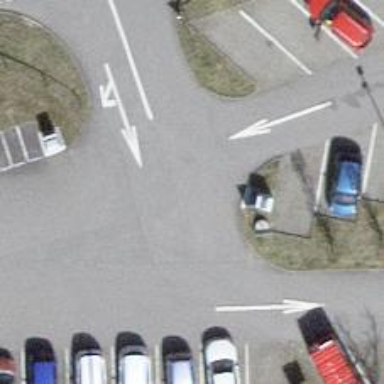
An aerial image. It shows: Asphalt parking aisle road.